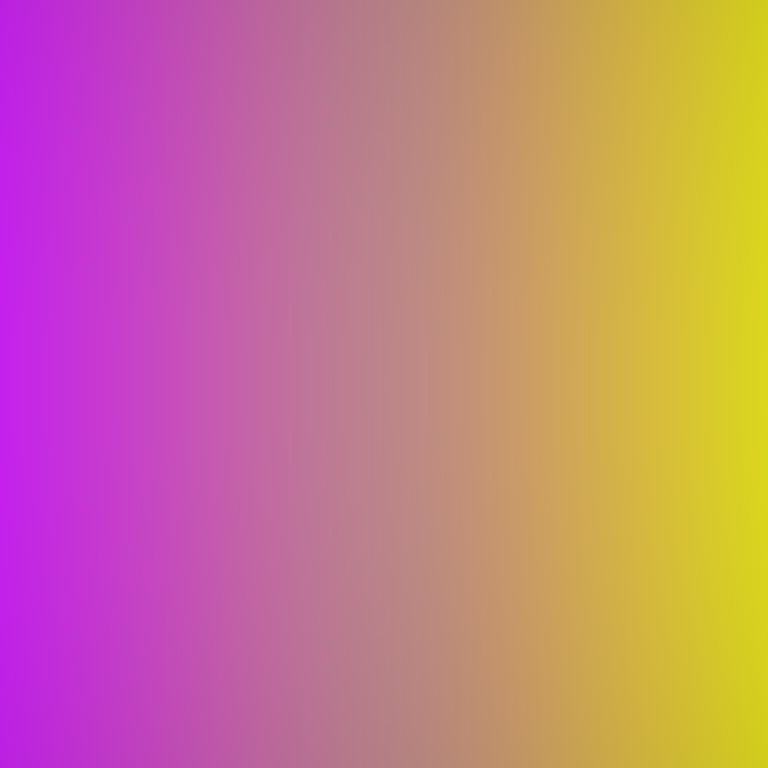
Abstract light effect, smooth gradient from violet to yellow, calm atmosphere, soft blend, no room, no furniture, no objects.